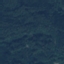
Label: Forest